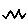
Label: zigzag